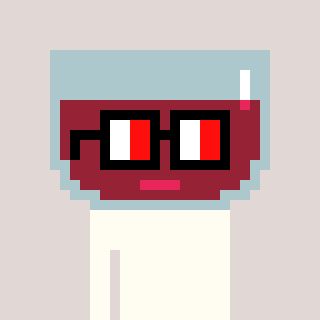
a pixel art character with square glasses with black frames and red eyes, a wine-shaped head and a orange-colored body on a warm background